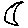
Label: moon